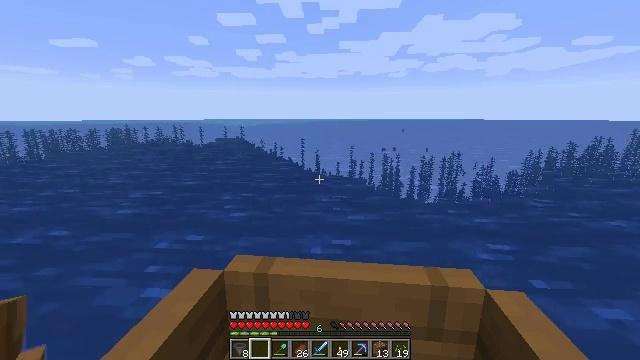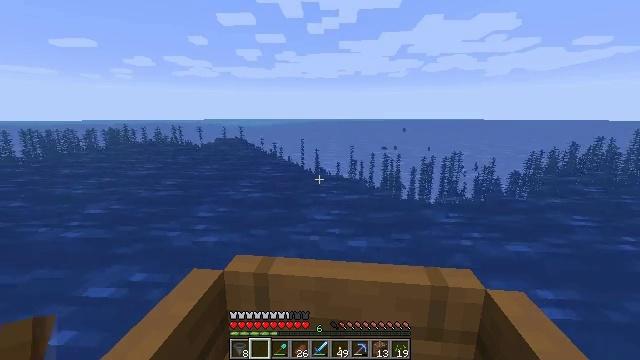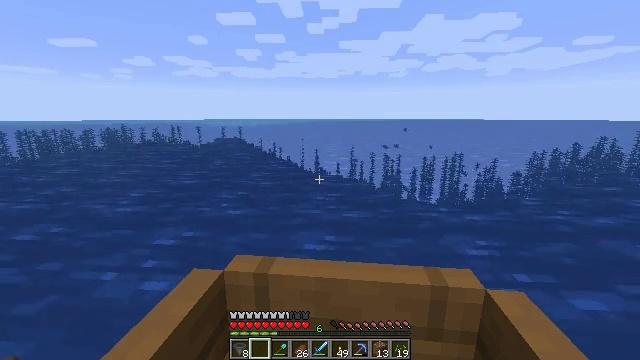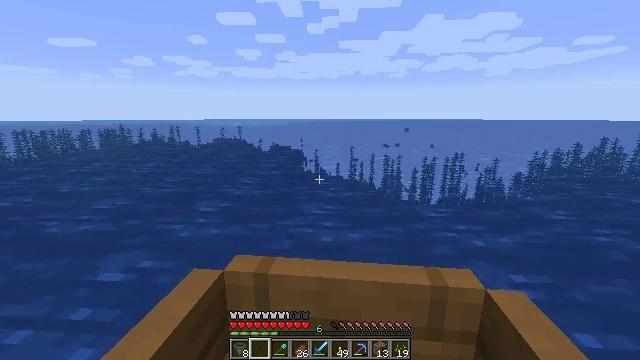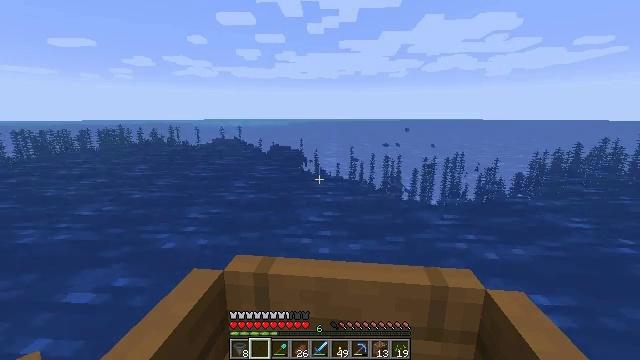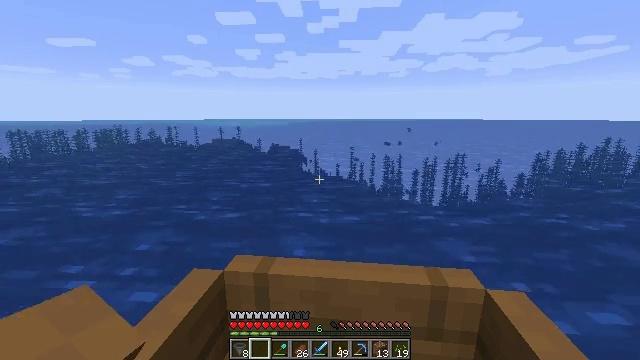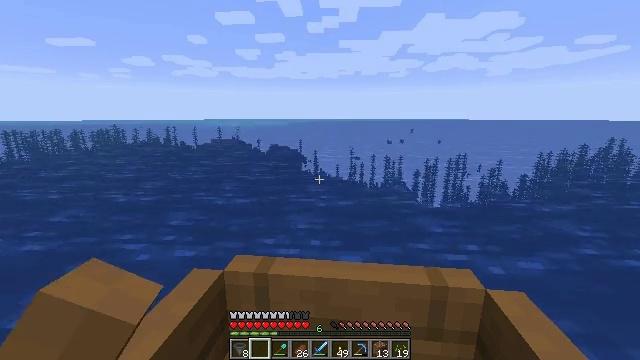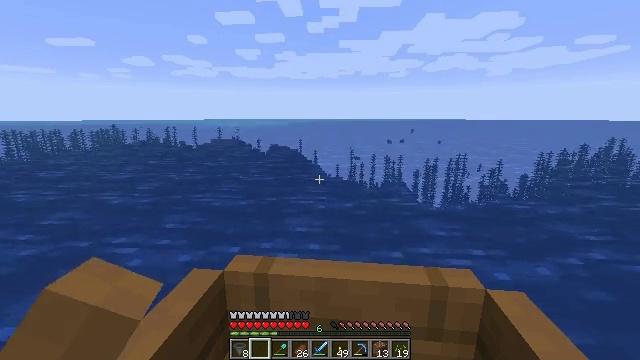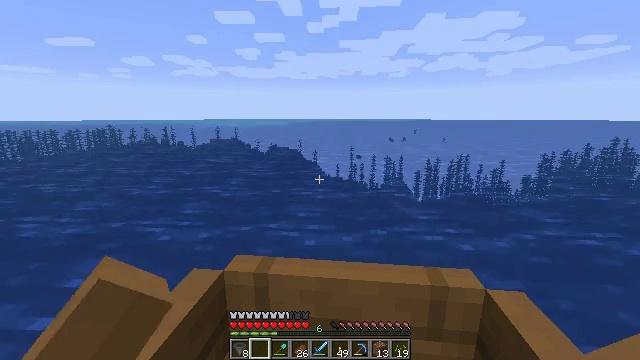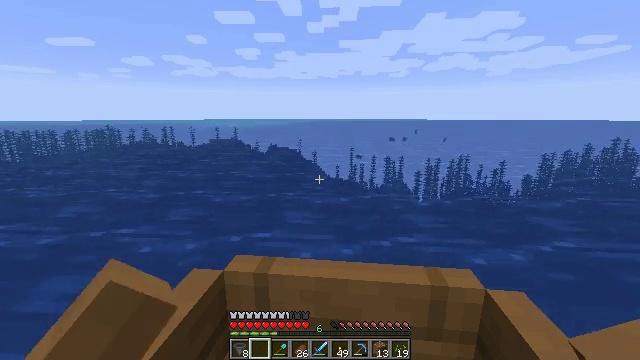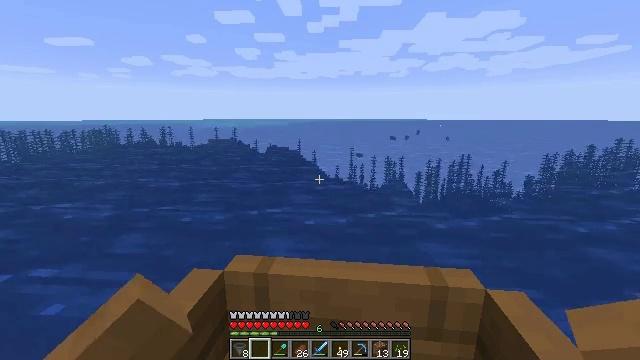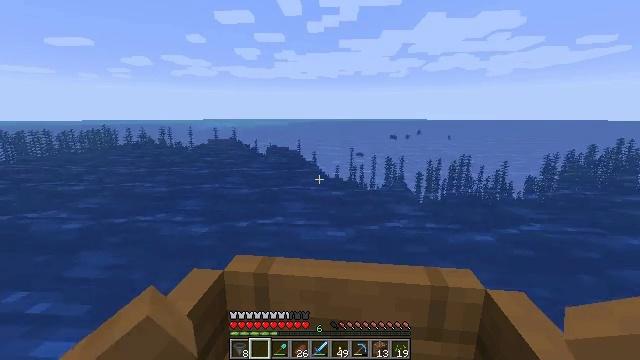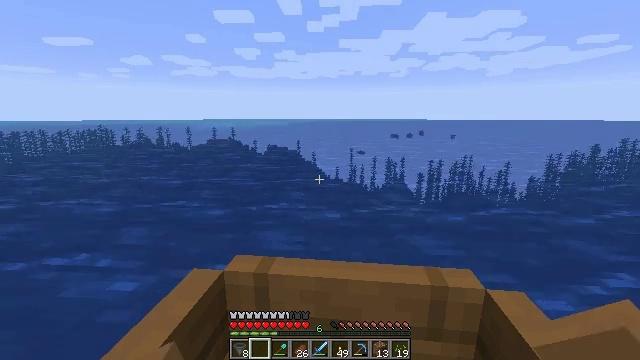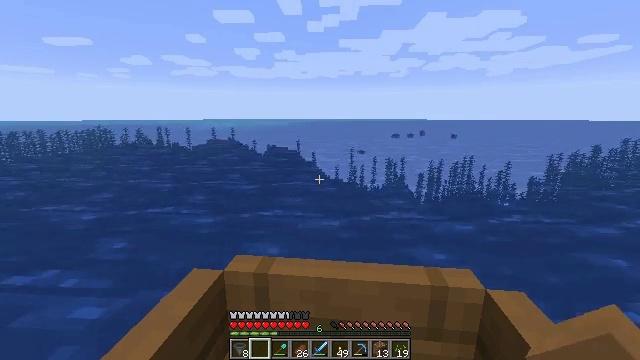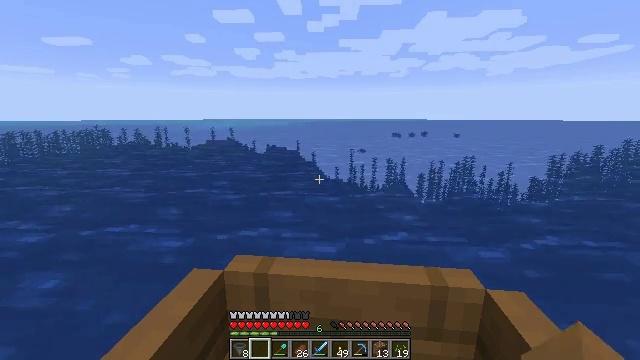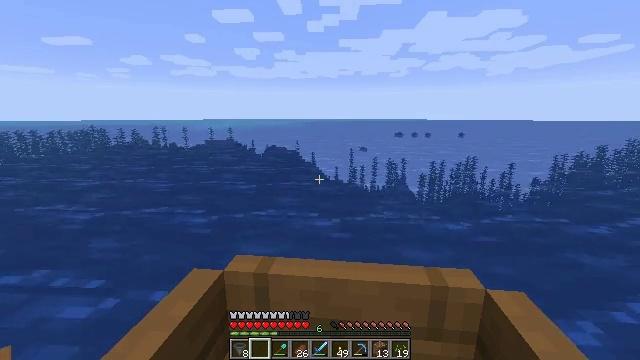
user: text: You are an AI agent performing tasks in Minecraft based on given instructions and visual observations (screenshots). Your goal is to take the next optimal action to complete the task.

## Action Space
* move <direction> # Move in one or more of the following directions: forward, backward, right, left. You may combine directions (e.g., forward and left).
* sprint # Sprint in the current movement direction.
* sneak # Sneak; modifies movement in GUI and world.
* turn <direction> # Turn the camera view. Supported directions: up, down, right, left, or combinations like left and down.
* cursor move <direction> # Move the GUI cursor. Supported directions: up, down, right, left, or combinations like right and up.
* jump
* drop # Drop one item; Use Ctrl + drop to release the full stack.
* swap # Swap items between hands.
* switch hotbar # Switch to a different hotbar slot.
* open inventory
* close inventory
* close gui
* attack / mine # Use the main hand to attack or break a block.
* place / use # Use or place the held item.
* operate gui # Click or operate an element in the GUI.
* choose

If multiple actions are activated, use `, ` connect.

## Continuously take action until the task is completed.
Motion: motion action
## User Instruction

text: Mine cactus from the desert.
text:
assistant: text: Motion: move forward
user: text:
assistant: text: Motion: move forward
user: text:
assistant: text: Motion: move forward
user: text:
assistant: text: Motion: move forward
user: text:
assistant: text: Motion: move forward
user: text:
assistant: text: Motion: move forward
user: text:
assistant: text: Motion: move forward
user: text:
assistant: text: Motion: move forward
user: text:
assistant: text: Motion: move forward
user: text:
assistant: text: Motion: move forward
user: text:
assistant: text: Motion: move forward
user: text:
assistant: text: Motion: move forward
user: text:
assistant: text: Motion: move forward
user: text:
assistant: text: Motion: move forward
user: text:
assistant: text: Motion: move forward
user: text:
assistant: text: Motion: move forward
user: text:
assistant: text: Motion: move forward
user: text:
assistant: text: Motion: move forward
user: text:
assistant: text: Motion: move forward
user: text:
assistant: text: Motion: move forward
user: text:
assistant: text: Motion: move forward
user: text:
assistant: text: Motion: move forward
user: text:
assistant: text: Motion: move forward
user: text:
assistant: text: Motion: move forward
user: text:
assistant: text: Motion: move forward
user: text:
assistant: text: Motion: move forward
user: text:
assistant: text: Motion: move forward
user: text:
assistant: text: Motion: move forward
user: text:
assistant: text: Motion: move forward
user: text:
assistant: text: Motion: move forward